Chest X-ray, PA view. Patient: 57 years old, sex F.
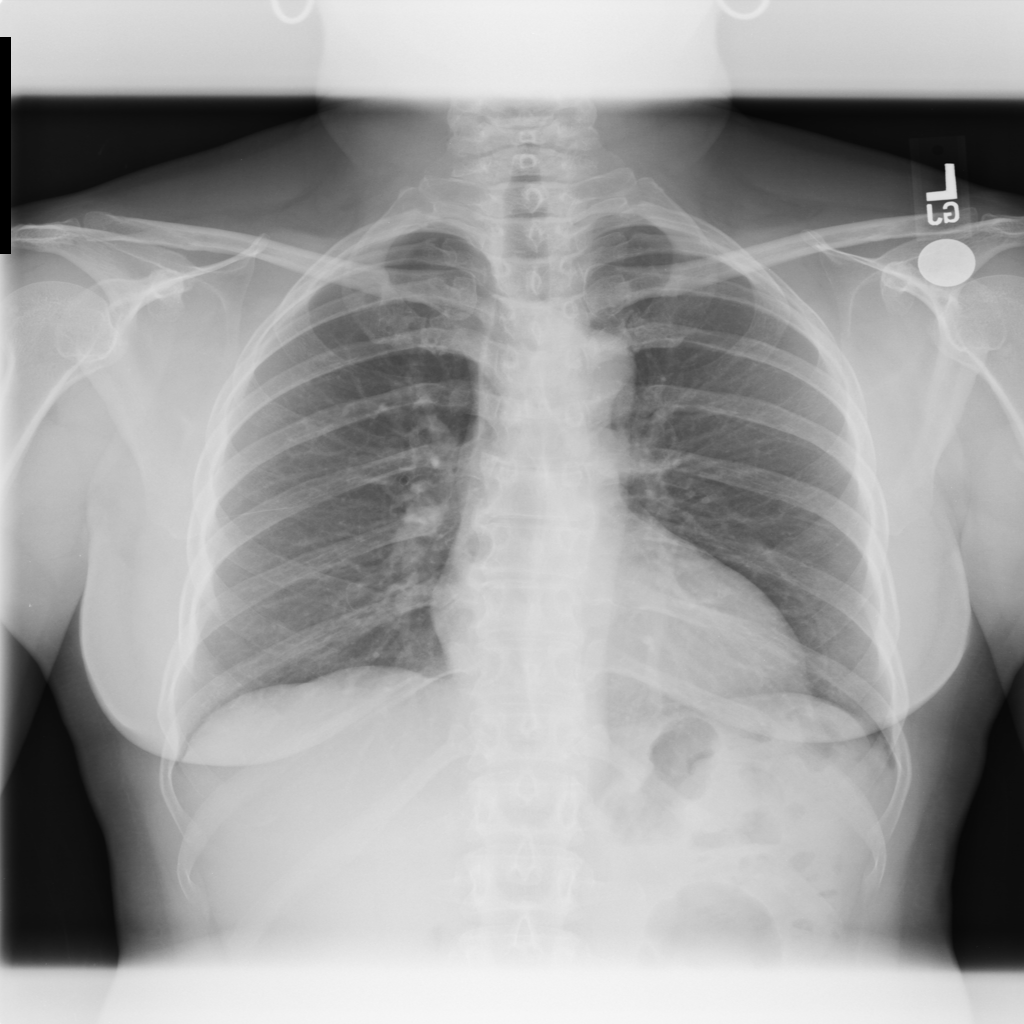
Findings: No Finding